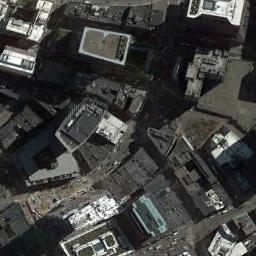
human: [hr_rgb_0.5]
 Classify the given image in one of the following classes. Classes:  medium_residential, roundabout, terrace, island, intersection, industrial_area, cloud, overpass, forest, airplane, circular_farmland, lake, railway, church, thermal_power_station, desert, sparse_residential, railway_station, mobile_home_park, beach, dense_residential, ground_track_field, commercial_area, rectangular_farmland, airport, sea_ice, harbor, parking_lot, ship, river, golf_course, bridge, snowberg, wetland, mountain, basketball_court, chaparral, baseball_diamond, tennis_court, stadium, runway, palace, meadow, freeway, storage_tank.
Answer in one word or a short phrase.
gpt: commercial_area